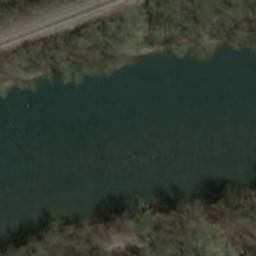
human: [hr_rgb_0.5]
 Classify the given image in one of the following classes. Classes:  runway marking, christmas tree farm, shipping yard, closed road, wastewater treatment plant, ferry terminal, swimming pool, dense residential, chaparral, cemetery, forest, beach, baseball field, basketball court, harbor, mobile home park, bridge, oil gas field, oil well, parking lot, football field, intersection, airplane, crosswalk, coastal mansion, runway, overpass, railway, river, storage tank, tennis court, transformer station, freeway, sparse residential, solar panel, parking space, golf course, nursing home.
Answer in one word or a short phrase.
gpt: river